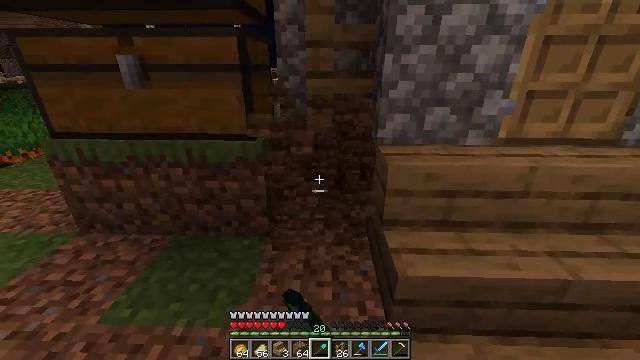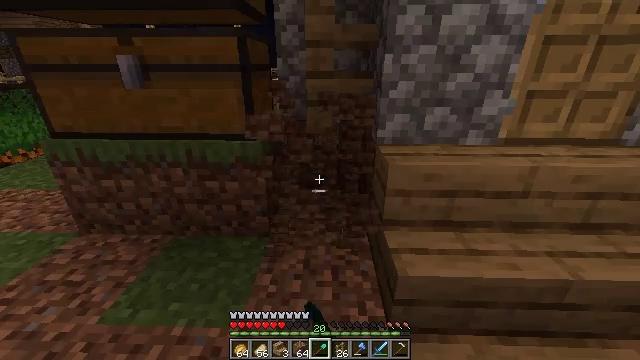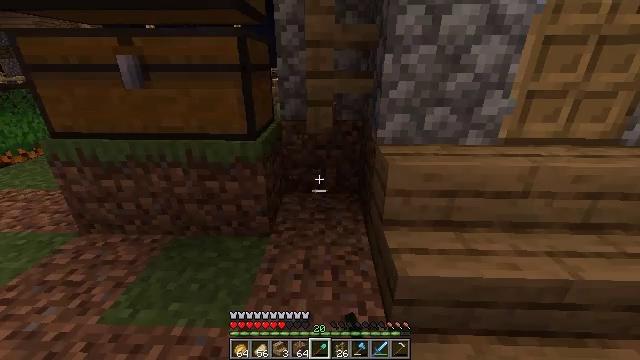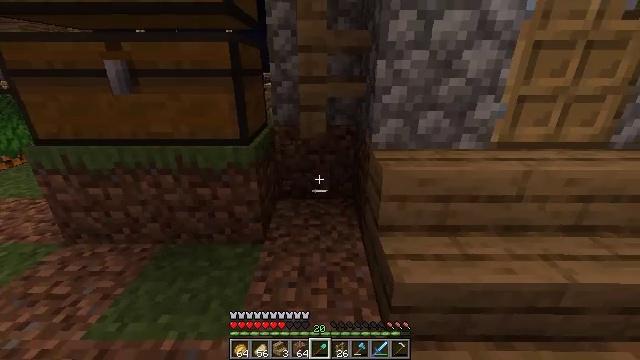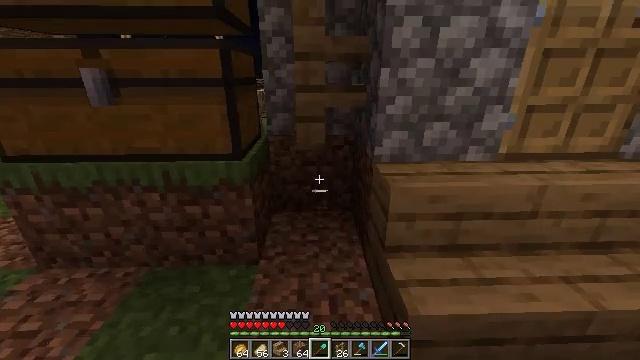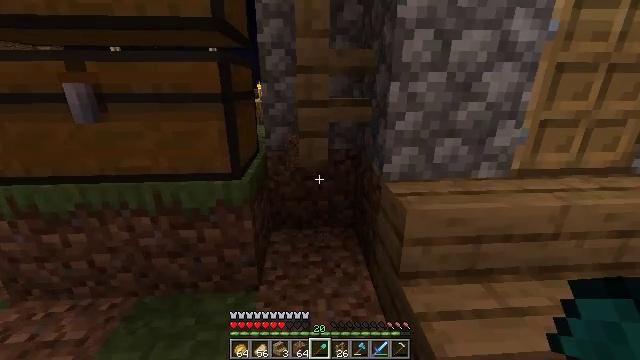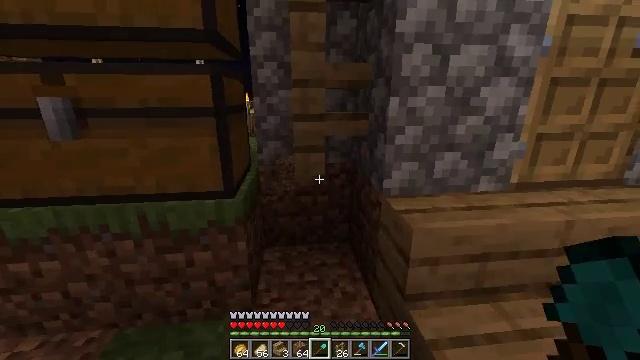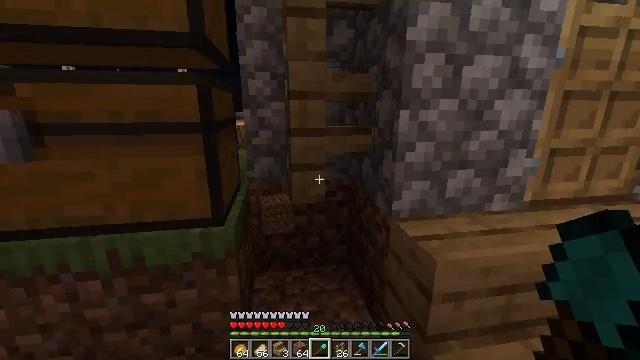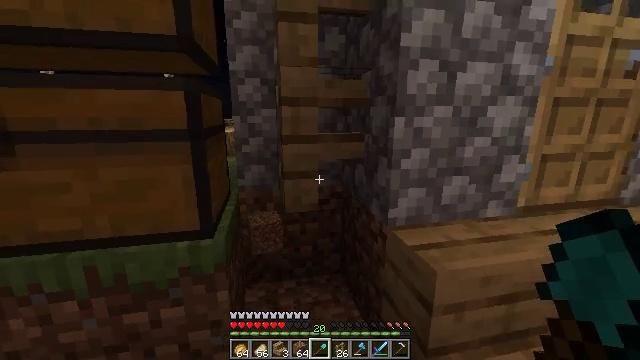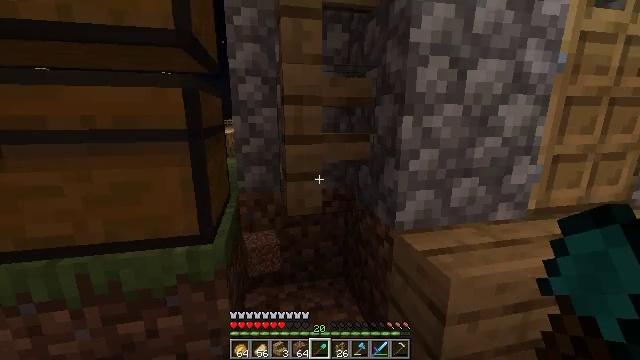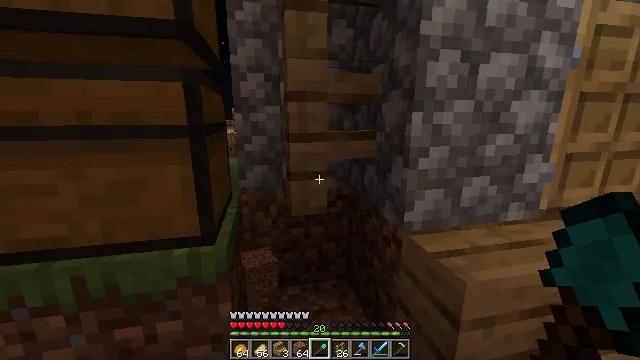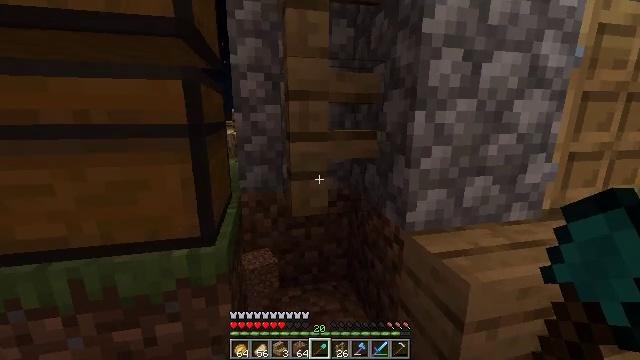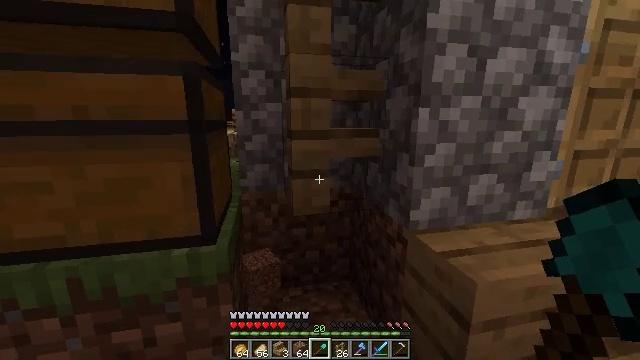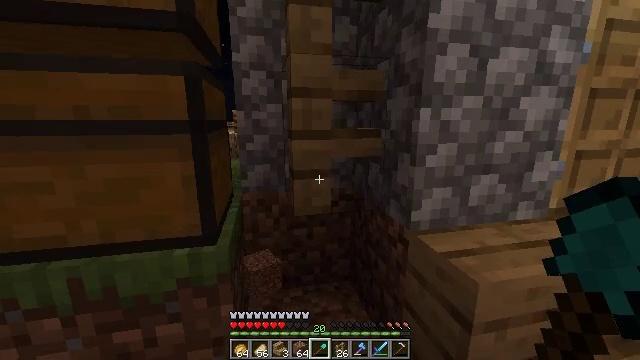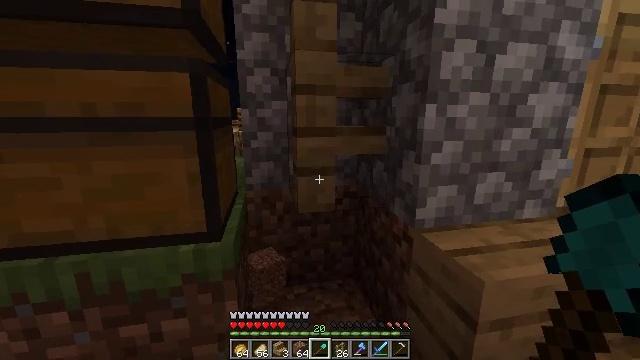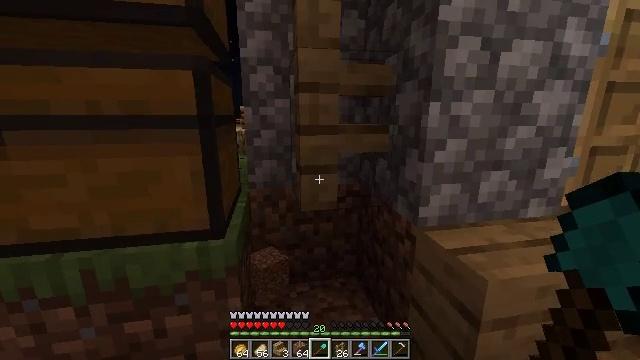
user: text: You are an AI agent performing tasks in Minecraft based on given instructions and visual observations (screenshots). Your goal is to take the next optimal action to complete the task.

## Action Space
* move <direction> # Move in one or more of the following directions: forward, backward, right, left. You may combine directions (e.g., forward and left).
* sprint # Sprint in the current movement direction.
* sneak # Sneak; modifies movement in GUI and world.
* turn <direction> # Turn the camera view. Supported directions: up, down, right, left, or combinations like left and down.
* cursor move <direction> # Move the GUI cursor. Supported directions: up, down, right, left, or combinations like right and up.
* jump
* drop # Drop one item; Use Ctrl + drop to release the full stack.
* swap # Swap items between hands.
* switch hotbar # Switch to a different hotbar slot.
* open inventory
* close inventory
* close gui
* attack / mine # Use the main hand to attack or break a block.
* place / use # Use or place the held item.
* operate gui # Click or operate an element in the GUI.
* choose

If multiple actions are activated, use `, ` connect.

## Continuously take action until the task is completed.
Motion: motion action
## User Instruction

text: Left-click to destroy the oak fence.
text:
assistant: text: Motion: attack / mine
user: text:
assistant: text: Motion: no_op
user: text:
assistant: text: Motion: move forward, turn right
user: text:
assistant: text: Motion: move forward and move left, turn right and up
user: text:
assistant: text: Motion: move forward and move left, turn right and up
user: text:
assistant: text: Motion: move forward and move left, turn right and up
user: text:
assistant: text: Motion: move forward, turn right and up
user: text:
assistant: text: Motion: turn right and up
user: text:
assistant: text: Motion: no_op
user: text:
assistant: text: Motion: no_op
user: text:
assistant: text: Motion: no_op
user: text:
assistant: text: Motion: no_op
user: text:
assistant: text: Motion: no_op
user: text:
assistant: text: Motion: no_op
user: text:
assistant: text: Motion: no_op
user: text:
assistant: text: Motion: no_op
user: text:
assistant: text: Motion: turn left
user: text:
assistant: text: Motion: no_op
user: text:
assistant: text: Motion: no_op
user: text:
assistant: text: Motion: no_op
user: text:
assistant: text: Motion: no_op
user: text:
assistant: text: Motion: no_op
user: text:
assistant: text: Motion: no_op
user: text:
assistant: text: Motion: no_op
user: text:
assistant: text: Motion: no_op
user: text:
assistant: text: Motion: no_op
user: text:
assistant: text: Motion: no_op
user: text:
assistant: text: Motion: no_op
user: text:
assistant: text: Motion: no_op
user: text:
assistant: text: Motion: no_op